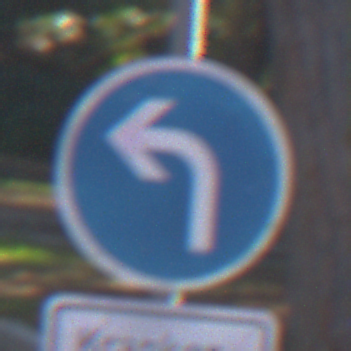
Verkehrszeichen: VorgeschriebeneFahrtrichtungLinks
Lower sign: BesondereFahrzeugeUndTransportgueter4
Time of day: MorningAfternoon
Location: Outdoor (Suburban)
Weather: Clear
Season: NotSpecified
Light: Natural